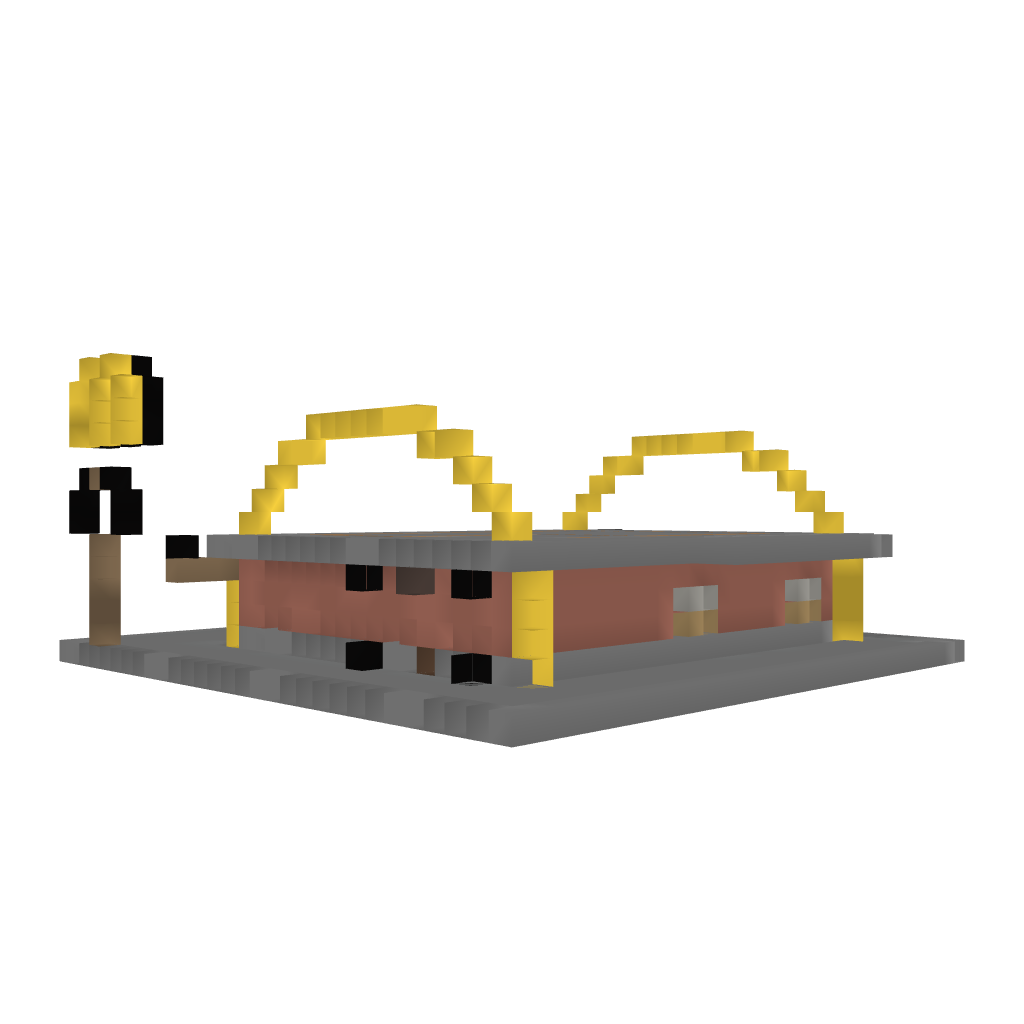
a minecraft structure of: Classic McDonalds